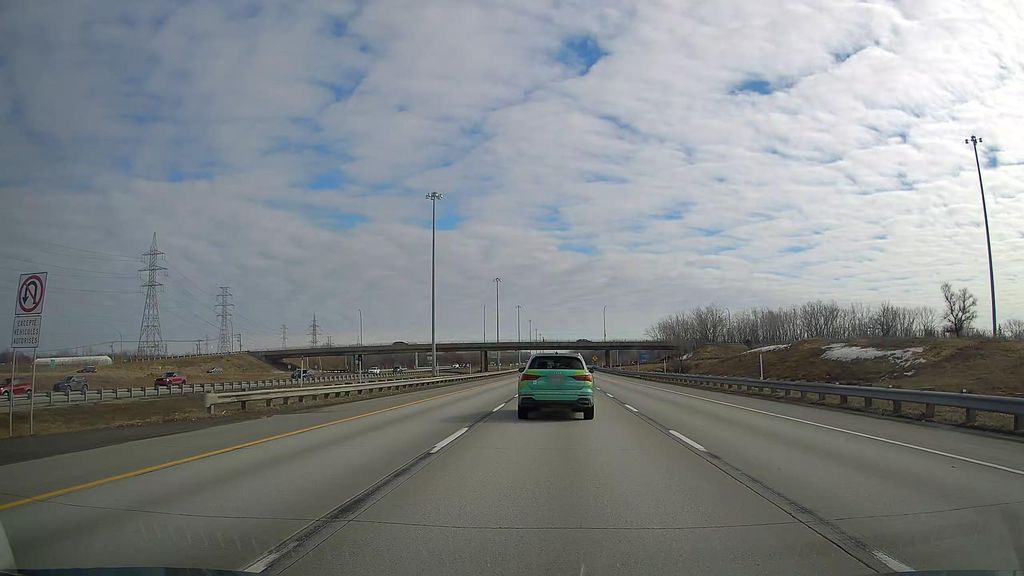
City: montreal